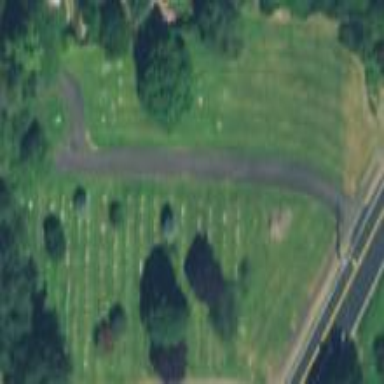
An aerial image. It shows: Cemetery.